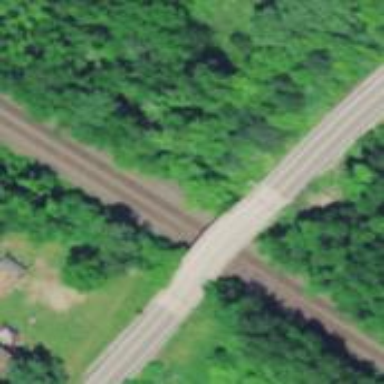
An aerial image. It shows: Tertiary road passing over bridge.